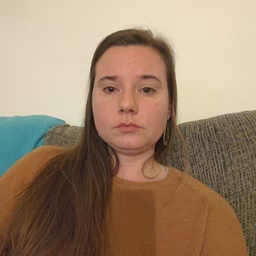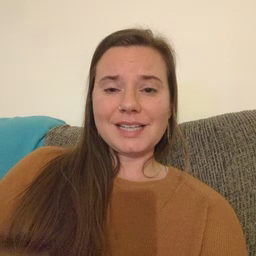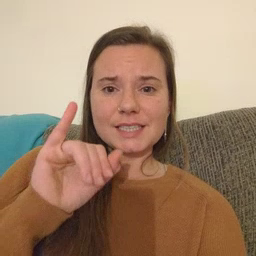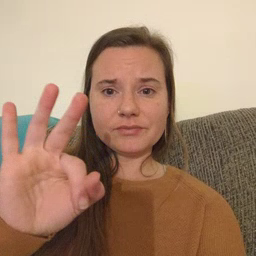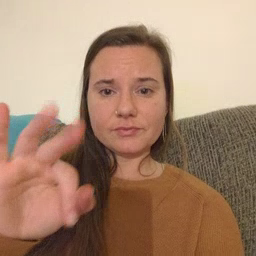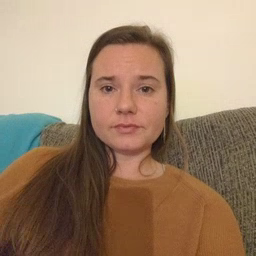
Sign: if